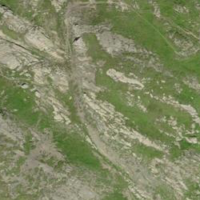
EUNIS habitat code: 31
Species observed at this site:
Bartsia alpina